Question: My Beaglebone Black work fine under the prebuilt image the comes with QNX which downloaded from foundry27.
When I copy my newly built image on SD card and try to boot on beaglebone black board it fails with below error. Actually I cut the following image form "<URL>" which I compared the logs and comfirm they are absolutely same to mine.

I haven't tested the higher version 6.6.0 yet as it can't complie successfully under QNX Momentics 6.5.0.
Sincerely hope anyone to help me to understand what's going wrong here and how to solve this problem.
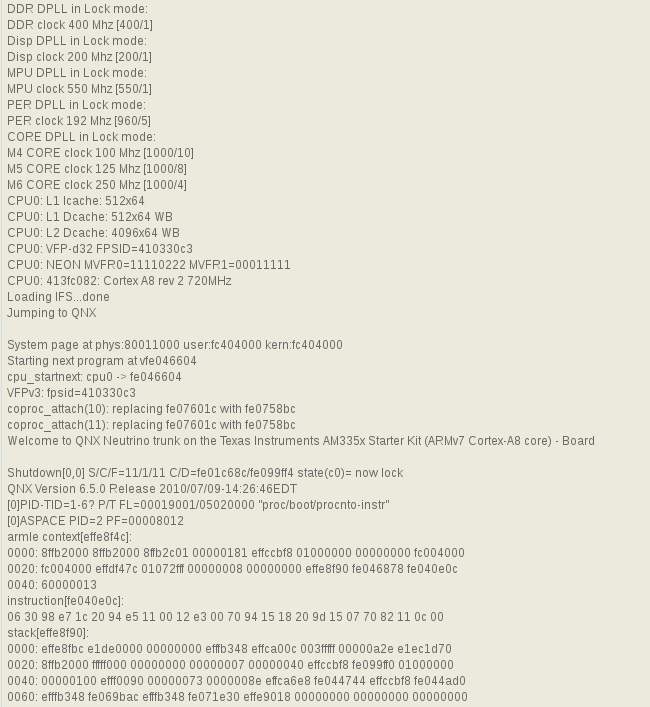
Answer: I have found where this problem came from: the Beaglebone Black BSP must be complied under SDP 6.5.0 SP1, I had installed SDP 6.5.0 but not the SP1 yet. The size of the image complied under SDP 6.5.0 SP1 QDE is 8.4M same as the size of prebuilt one, as the size of unable-boot one is 7.*M.
I haven't test it because my Beaglebone Black was dead and I sent it to the original factory for repairing. I'll tell the real effect after I tested it.